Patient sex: M
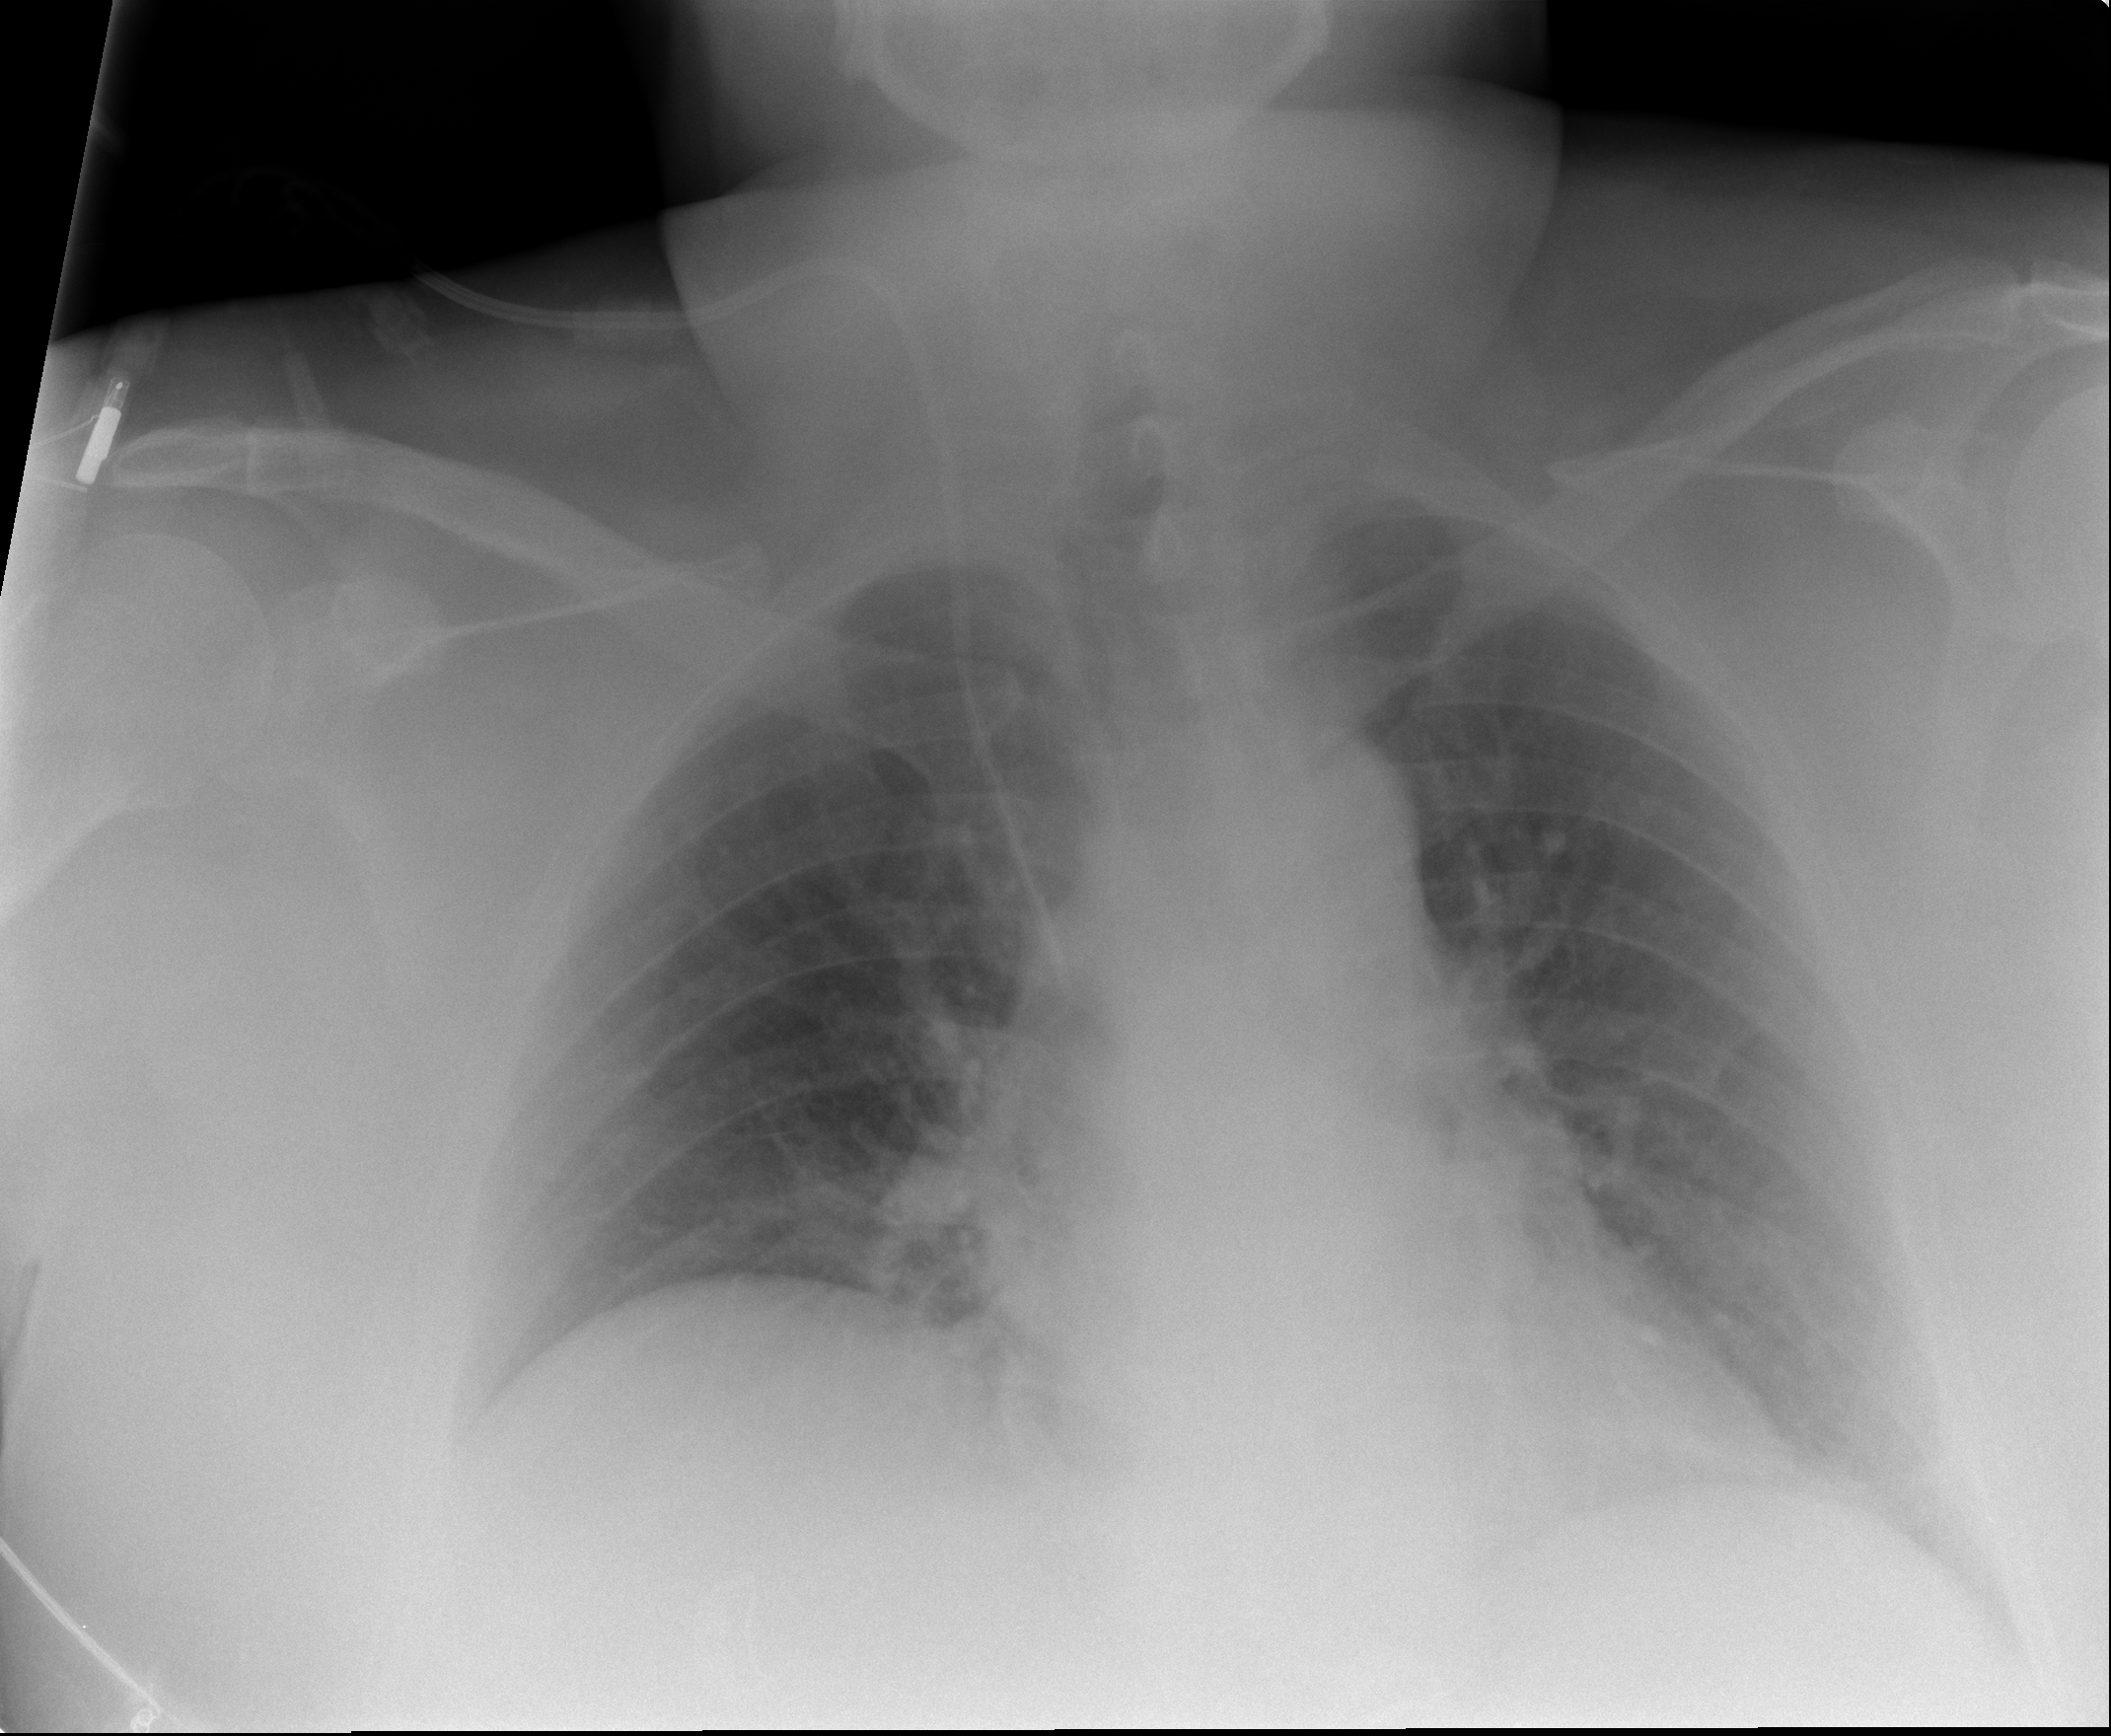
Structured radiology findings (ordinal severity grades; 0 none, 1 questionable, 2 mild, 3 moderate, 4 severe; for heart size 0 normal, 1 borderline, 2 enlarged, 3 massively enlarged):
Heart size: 0
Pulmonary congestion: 0
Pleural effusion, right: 0
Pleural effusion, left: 0
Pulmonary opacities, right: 0
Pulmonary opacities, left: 0
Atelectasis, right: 0
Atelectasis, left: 2